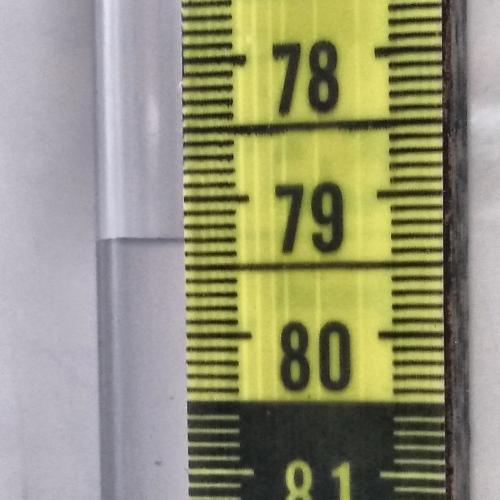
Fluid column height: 79.3 cm